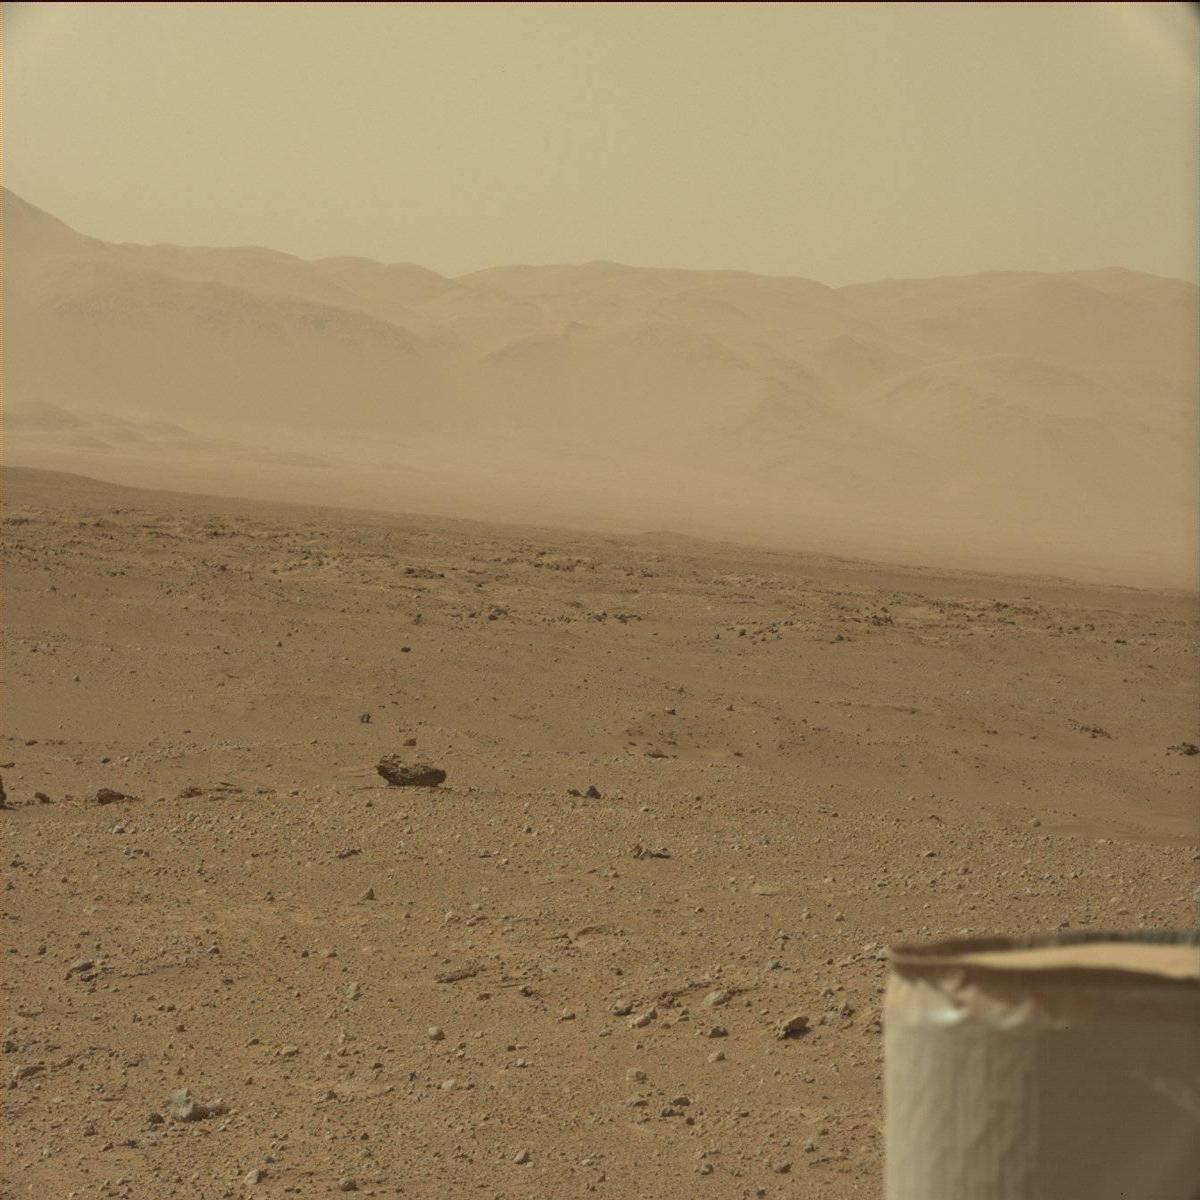
Terrain classes present: Bedrock, Ridge, Rock, Rover, Sand / Soil, Sky